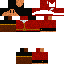
A male human skin with dark skin, wearing brown long hair dressed in a red hoodie and brown pants, featuring a closed mouth.